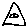
Label: triangle